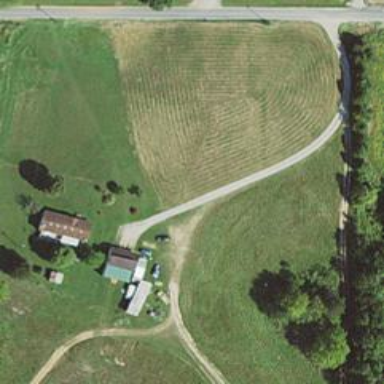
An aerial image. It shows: Driveway.